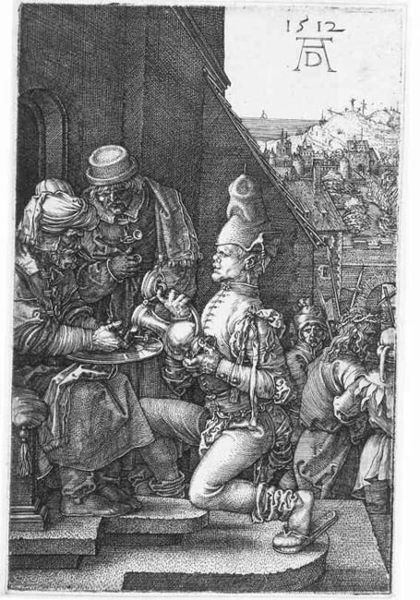
Titel: Die Handwaschung Pilati
Künstler: Albrecht Dürer
Standort: Karlsruhe
Institution: Staatliche Kunsthalle Karlsruhe
Schlagwörter: männer, diener, kanne, schuhe, hands, hat, king, men, soldaten, soldier, stair, stairs, steps, wall, washing, burg, helme, man, majestät, building, hills, mountain, sea, ship, street, helmet, knight, castle, illustration, step, herscher, door, town, fort, gate, shoe, shoes, eingiessen, albrecht, cup, dürrer, doorway, kneeling, market, ritual, turban, kneel, goblet, fortress, a, 1512, rüstund, walled